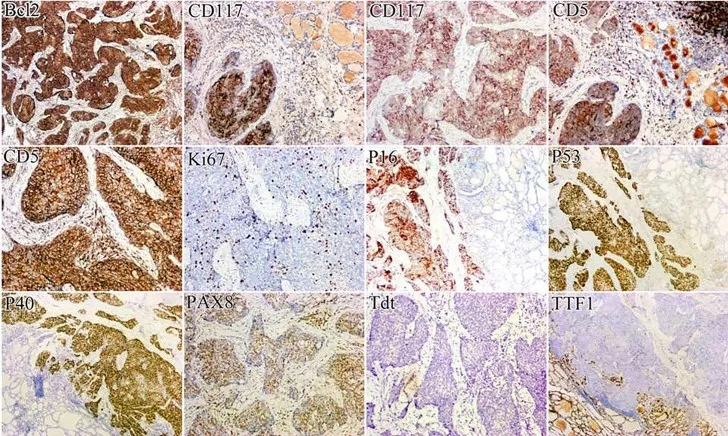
Immunohistochemically, the tumor cells were positively immunoreactive for CD5, CD117, P40, P53, Pax 8, and Bcl-2, and negatively for TTF-1.
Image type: pathology (immunostaining)